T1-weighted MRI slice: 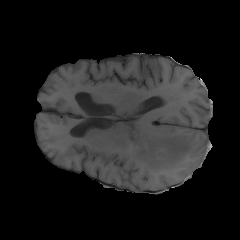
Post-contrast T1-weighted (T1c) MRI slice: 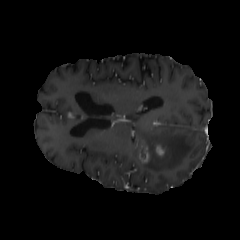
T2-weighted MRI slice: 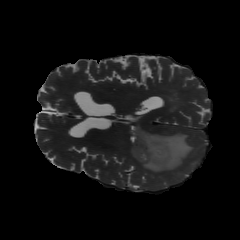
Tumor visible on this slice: yes